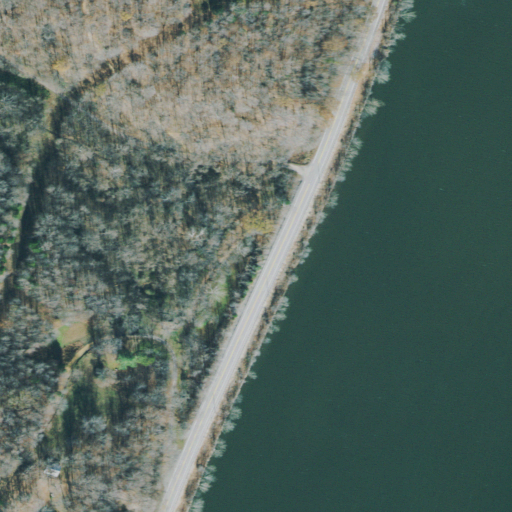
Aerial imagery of valley in Tennessee named Potatopatch Hollow containing open water, deciduous forest, open development, woody wetlands, low intensity development, pasture, mixed forest, and barren land